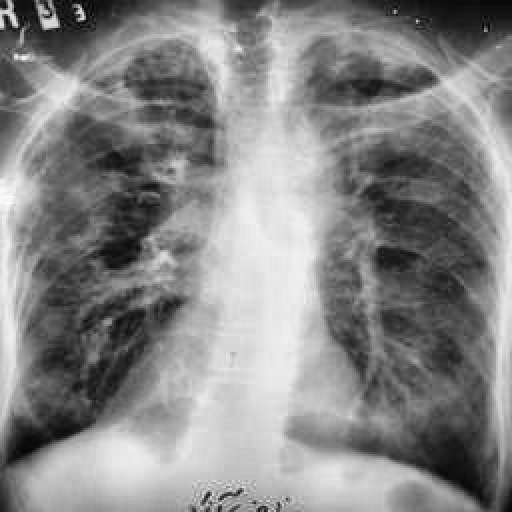
Finding: TUBERCULOSIS